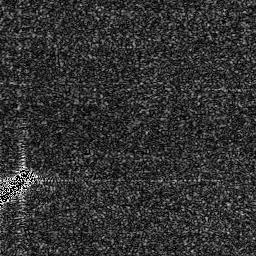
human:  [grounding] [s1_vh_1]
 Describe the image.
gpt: In the satellite image, there is  <ref>1 medium ship </ref> <box>[[0, 64, 12, 81, 0]]</box> located at bottom left.